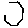
Label: hexagon